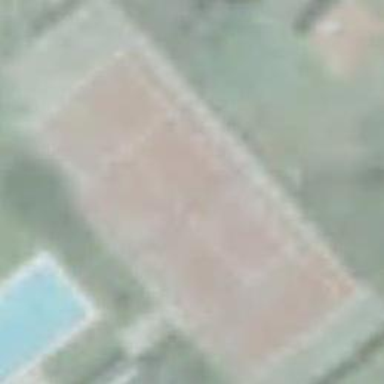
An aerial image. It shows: Tennis court in leisure pitch.